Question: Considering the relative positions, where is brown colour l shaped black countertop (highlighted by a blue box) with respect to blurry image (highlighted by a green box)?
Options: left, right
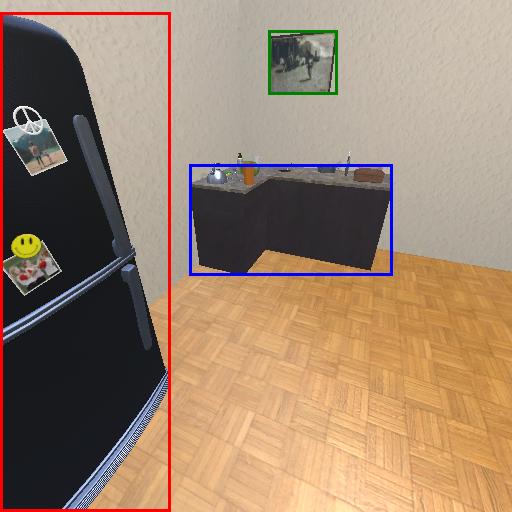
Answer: left